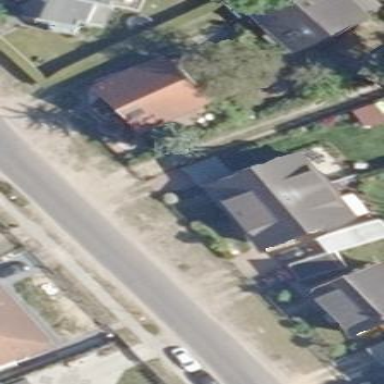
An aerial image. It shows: Simple house.